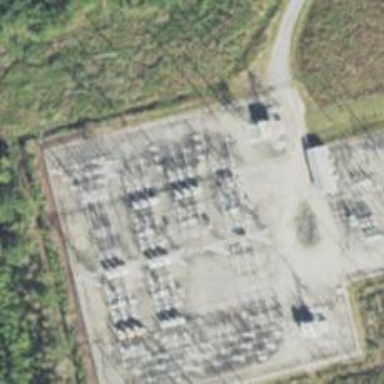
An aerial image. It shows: Switch for power supply.